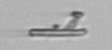
Label: fiber_TAG_external_detritus